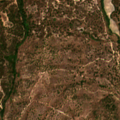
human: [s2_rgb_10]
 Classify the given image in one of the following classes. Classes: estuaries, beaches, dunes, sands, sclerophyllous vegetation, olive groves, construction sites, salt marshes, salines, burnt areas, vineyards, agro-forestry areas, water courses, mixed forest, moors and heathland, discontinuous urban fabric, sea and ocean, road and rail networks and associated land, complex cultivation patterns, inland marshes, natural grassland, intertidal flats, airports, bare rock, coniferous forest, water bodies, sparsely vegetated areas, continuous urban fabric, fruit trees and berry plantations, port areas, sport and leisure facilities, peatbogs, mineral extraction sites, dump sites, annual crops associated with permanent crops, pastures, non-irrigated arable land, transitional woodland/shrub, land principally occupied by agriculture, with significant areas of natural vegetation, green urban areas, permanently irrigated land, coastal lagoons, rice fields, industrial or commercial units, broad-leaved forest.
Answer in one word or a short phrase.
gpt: broad-leaved forest, transitional woodland/shrub